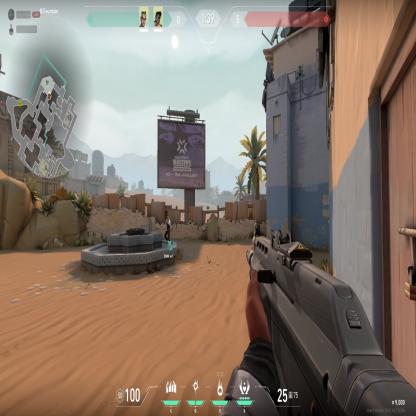
Label: teammate